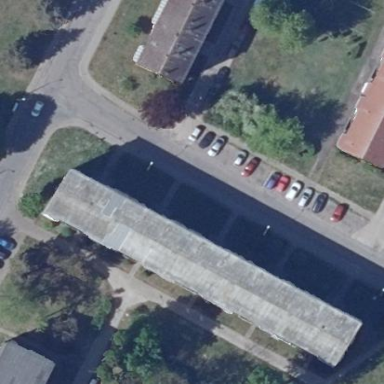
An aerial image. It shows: Parking area with surface.